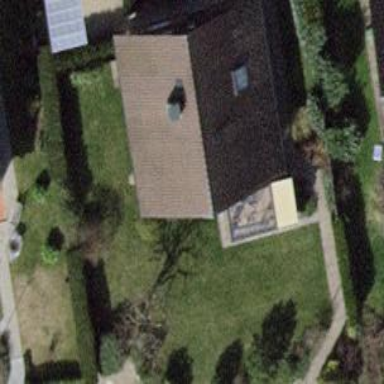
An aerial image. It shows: Detached building with gabled roof.